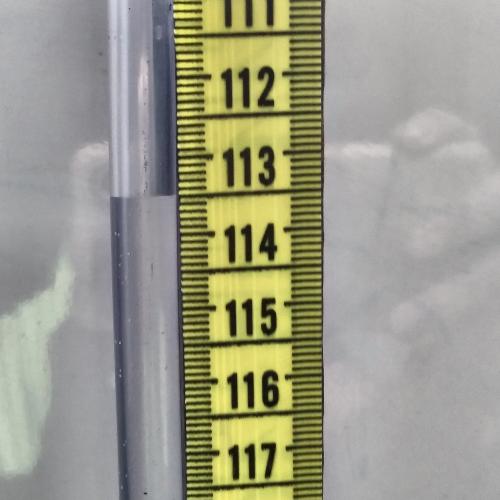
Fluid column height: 113.5 cm